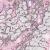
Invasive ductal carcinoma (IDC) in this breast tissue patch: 0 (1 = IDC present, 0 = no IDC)